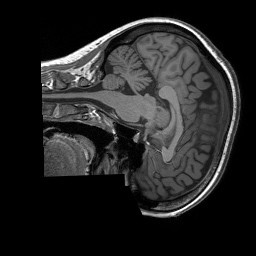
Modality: T1w
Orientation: sagittal
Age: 29
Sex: female
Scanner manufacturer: siemens
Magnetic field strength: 3 T
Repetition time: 1.9 s
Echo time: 0.00243 s